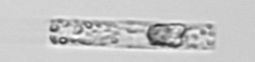
Label: Dactyliosolen_blavyanus